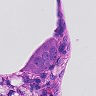
Metastatic tissue present: yes